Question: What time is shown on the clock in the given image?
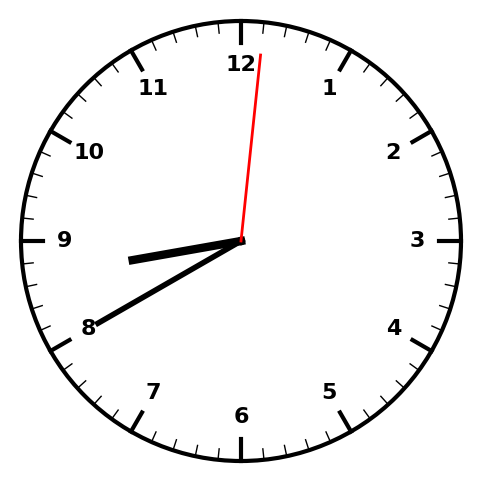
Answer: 08:40:01